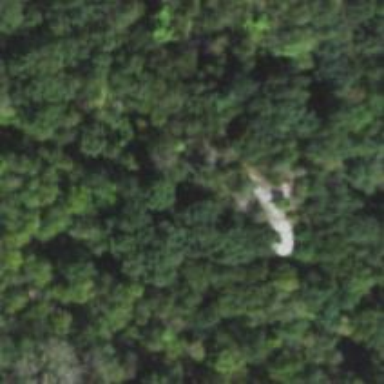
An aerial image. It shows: Natural cliff.